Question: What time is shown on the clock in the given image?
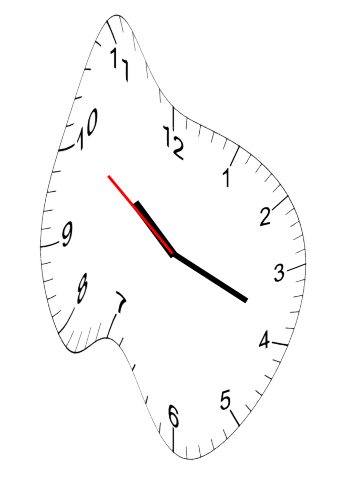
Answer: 10:18:51